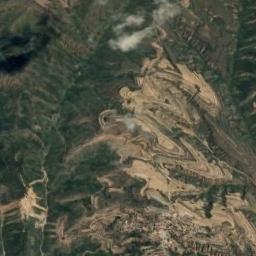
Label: mountain